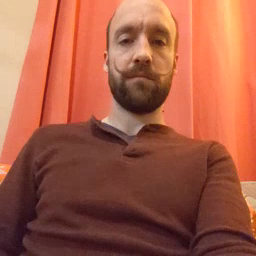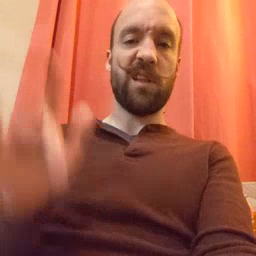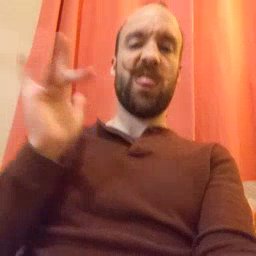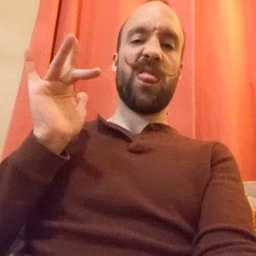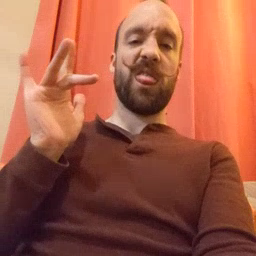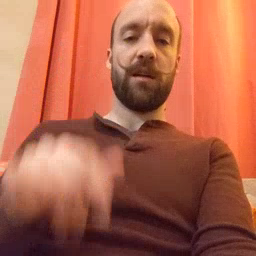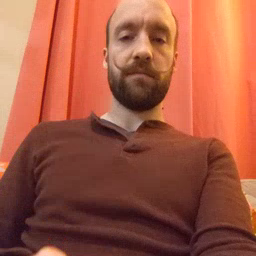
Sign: yucky